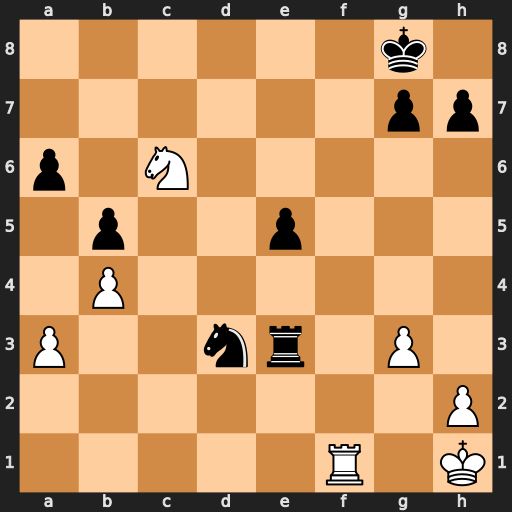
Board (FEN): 6k1/6pp/p1N5/1p2p3/1P6/P2nr1P1/7P/5R1K
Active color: w
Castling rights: -
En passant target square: -
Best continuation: Ne7+ Kh8 Rf8#